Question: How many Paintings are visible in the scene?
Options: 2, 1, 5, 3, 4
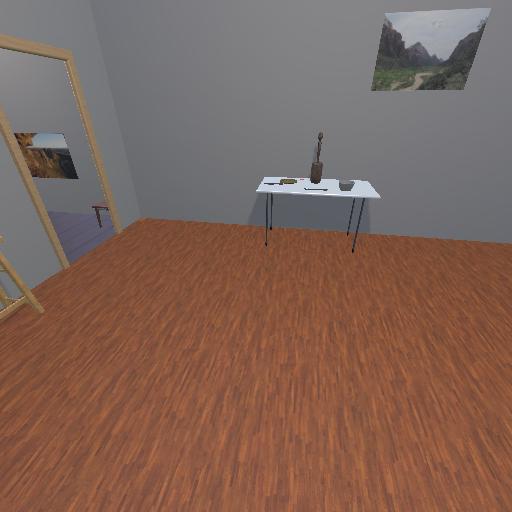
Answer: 2